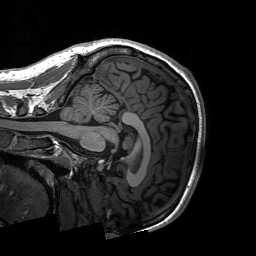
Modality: T1w
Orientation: sagittal
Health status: ill
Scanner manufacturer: siemens
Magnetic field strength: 3 T
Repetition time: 2.3 s
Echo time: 0.00226 s